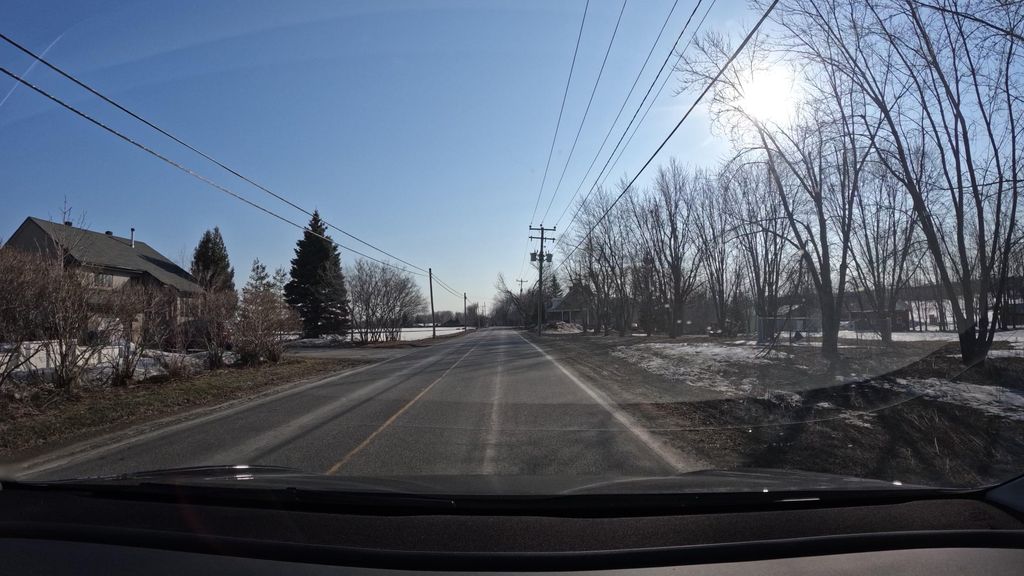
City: montreal